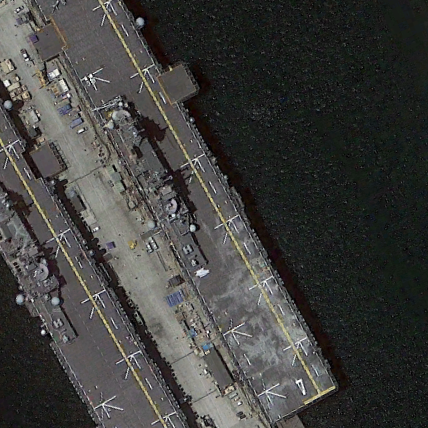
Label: assault